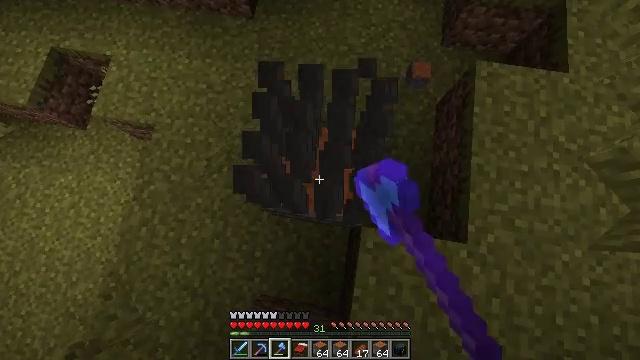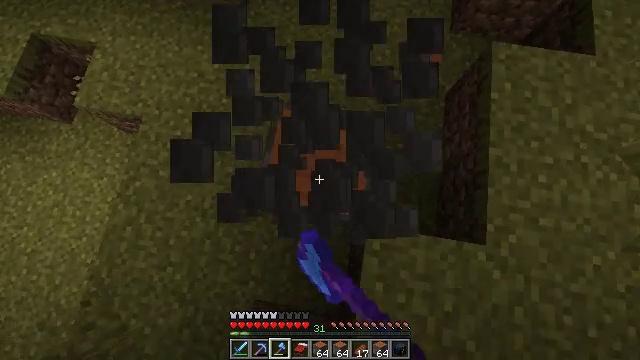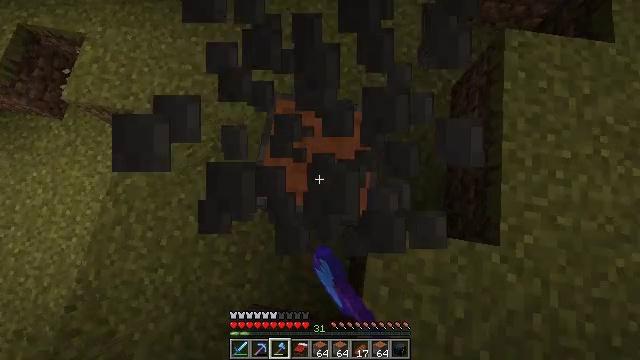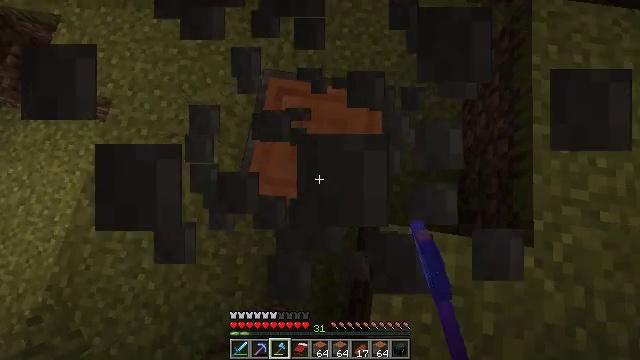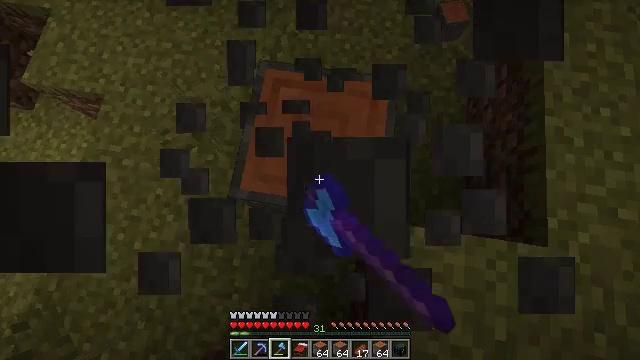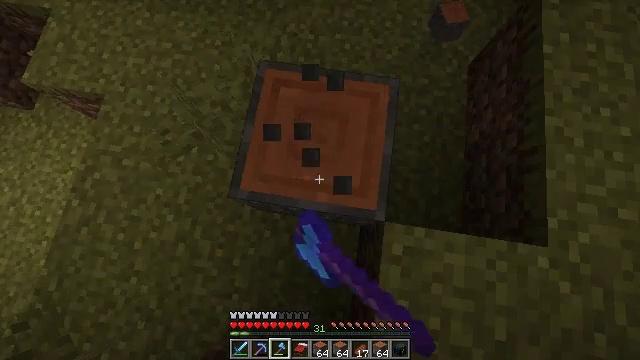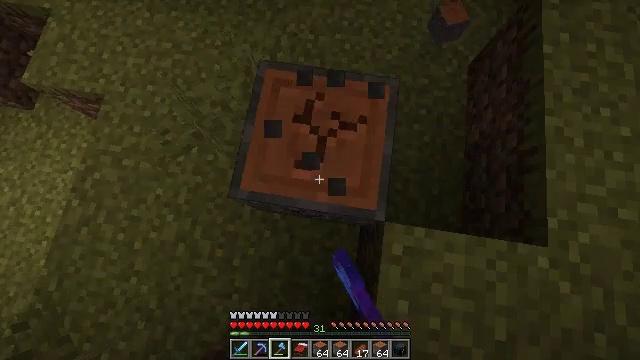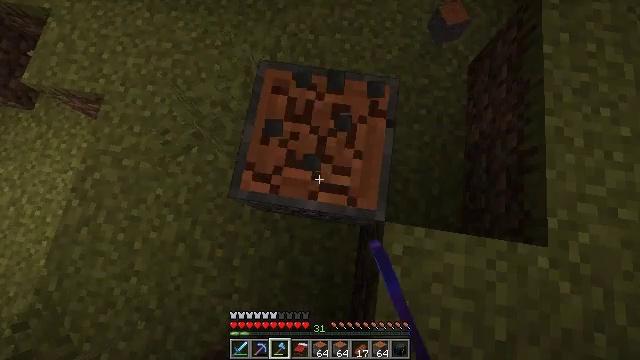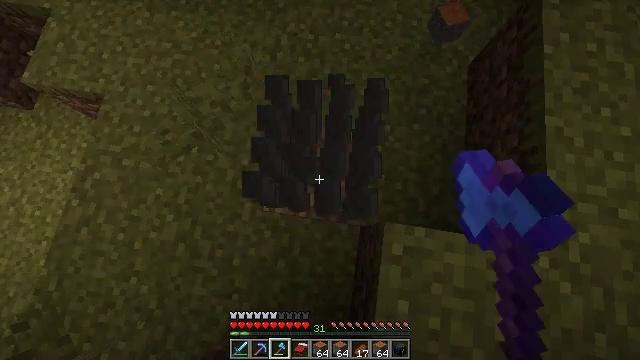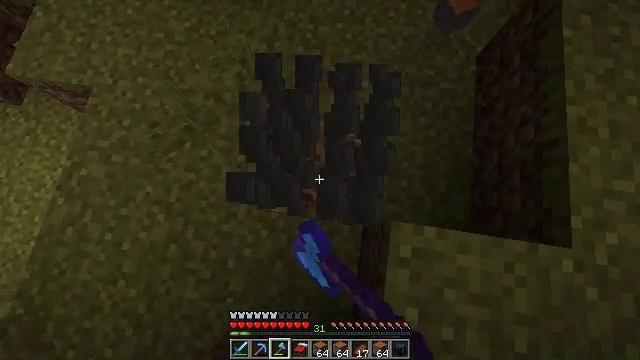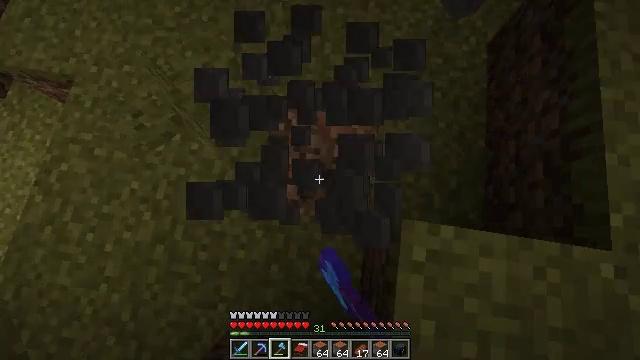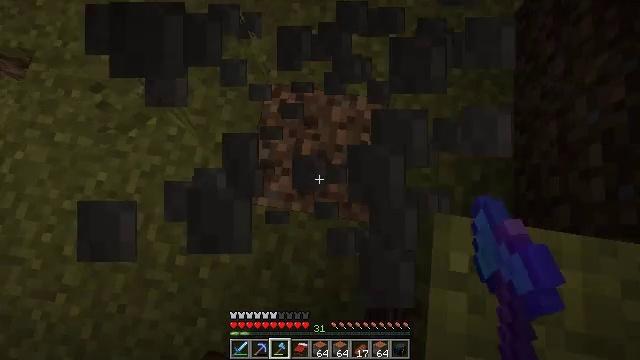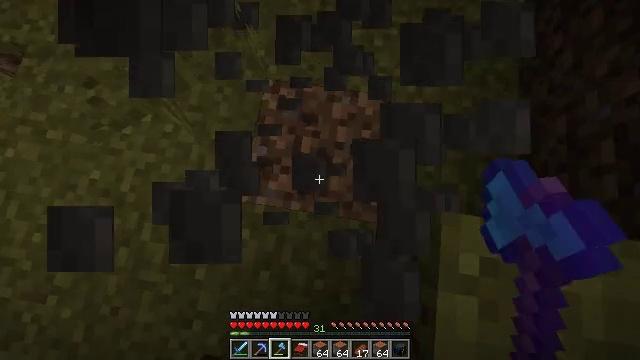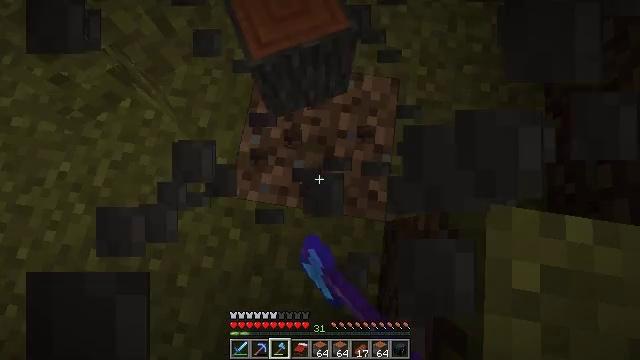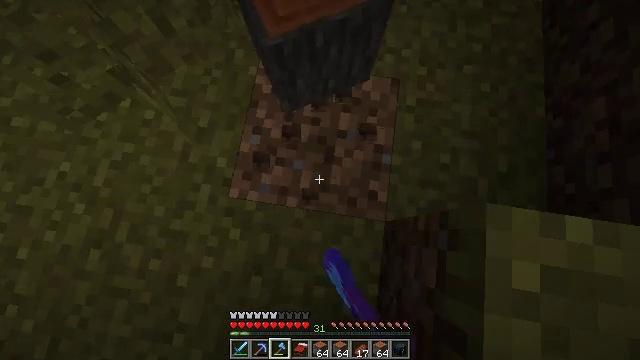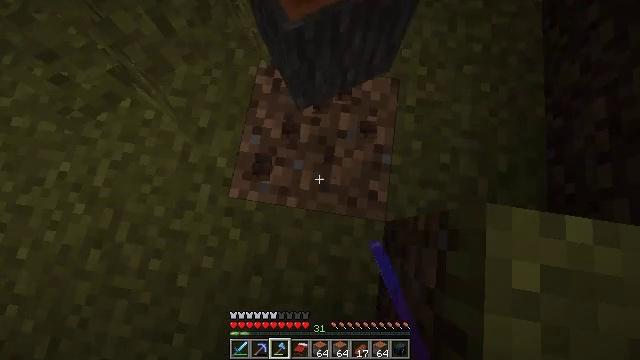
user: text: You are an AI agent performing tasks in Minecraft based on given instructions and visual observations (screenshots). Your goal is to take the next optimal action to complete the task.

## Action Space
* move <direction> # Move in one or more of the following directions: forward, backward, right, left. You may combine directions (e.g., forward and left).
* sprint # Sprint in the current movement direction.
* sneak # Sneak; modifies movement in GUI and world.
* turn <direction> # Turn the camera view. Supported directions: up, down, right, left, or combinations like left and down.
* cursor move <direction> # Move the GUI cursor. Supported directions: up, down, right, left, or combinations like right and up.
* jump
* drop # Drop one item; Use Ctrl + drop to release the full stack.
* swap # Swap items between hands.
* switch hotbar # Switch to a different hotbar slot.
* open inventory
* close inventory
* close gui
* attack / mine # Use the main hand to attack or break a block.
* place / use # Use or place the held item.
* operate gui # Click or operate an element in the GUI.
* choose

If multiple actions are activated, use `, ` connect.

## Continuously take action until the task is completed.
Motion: motion action
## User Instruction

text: Chop down the acacia log.
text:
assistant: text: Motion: attack / mine
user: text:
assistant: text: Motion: attack / mine
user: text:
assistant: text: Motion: attack / mine
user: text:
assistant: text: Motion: attack / mine
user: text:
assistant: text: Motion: attack / mine
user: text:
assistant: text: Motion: attack / mine
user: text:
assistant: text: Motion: attack / mine
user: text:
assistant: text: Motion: attack / mine
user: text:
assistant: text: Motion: attack / mine
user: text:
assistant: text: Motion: attack / mine
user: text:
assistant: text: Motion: attack / mine
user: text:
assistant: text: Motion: attack / mine
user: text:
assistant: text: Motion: attack / mine
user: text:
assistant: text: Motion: attack / mine
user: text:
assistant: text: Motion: attack / mine
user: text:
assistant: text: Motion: attack / mine
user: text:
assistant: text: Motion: move forward
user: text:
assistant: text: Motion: move forward, turn right and up
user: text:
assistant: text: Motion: move forward, turn right and up
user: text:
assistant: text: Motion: move forward, turn right and up
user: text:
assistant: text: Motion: move forward, turn right and up
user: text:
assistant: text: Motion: move forward, turn right and up
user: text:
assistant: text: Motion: move forward, turn right and up
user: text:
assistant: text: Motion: move forward, turn right and up
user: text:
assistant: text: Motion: move forward, turn right and up
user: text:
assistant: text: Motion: move forward, turn right and up
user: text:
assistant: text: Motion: move forward, turn up
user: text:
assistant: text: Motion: move forward, turn right and up
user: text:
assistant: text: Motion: move forward, turn right and up
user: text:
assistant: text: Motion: move forward, turn right and up, jump